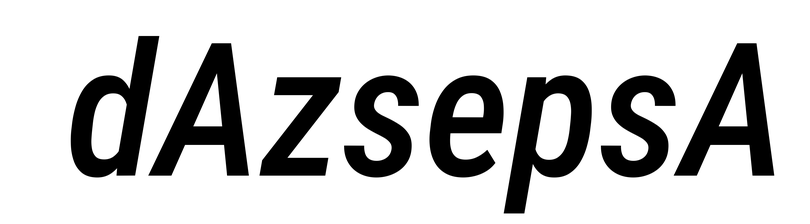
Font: Roboto-Italic_Condensed_Medium_Italic